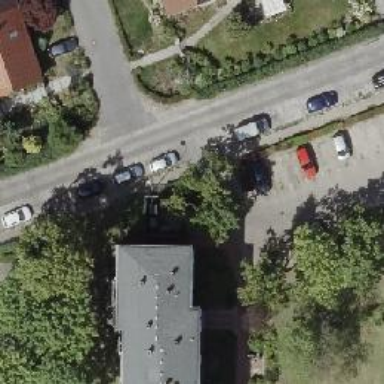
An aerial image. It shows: Asphalt road in living street.